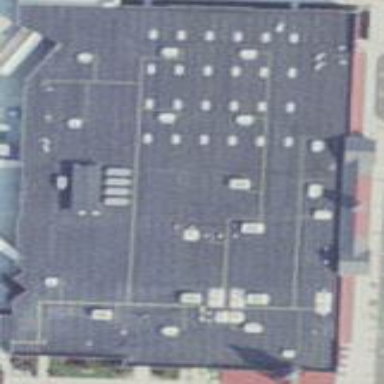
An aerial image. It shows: Building that houses supermarket.